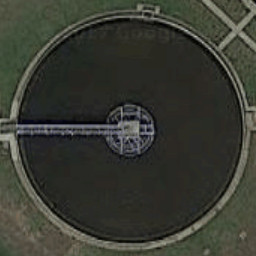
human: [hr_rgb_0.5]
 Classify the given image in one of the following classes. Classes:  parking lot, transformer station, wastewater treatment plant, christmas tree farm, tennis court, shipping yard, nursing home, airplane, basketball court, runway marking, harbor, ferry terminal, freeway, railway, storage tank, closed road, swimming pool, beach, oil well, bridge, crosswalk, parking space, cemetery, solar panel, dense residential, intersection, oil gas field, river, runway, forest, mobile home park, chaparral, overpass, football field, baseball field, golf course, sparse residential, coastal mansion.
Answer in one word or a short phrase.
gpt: wastewater treatment plant